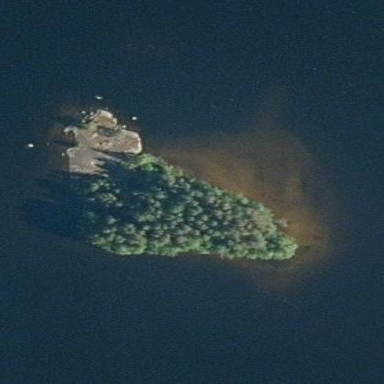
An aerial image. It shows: Island covered with woodland.